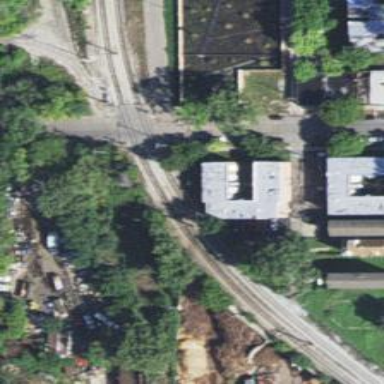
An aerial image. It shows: Railway crossing with lights.